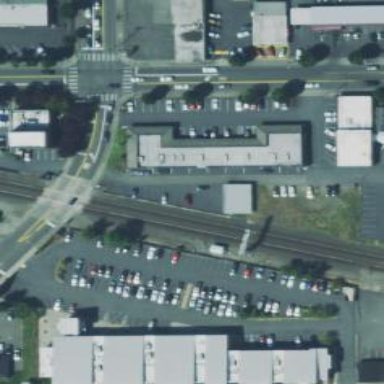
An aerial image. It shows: Railway signal.